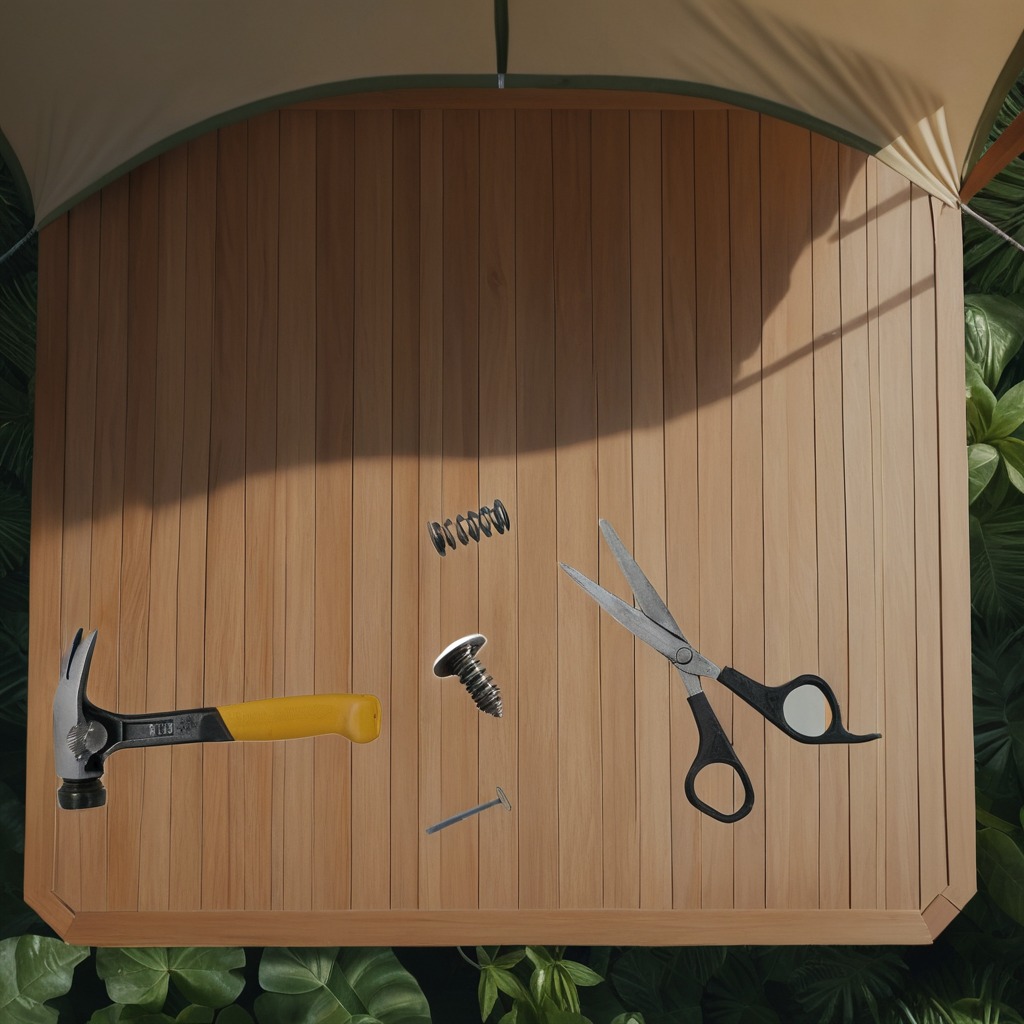
A metal machine screw, an iron nail, a hammer, a coiled metal spring, and a pair of scissors are lying on a wooden table inside a jungle field workshop tent.